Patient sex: F
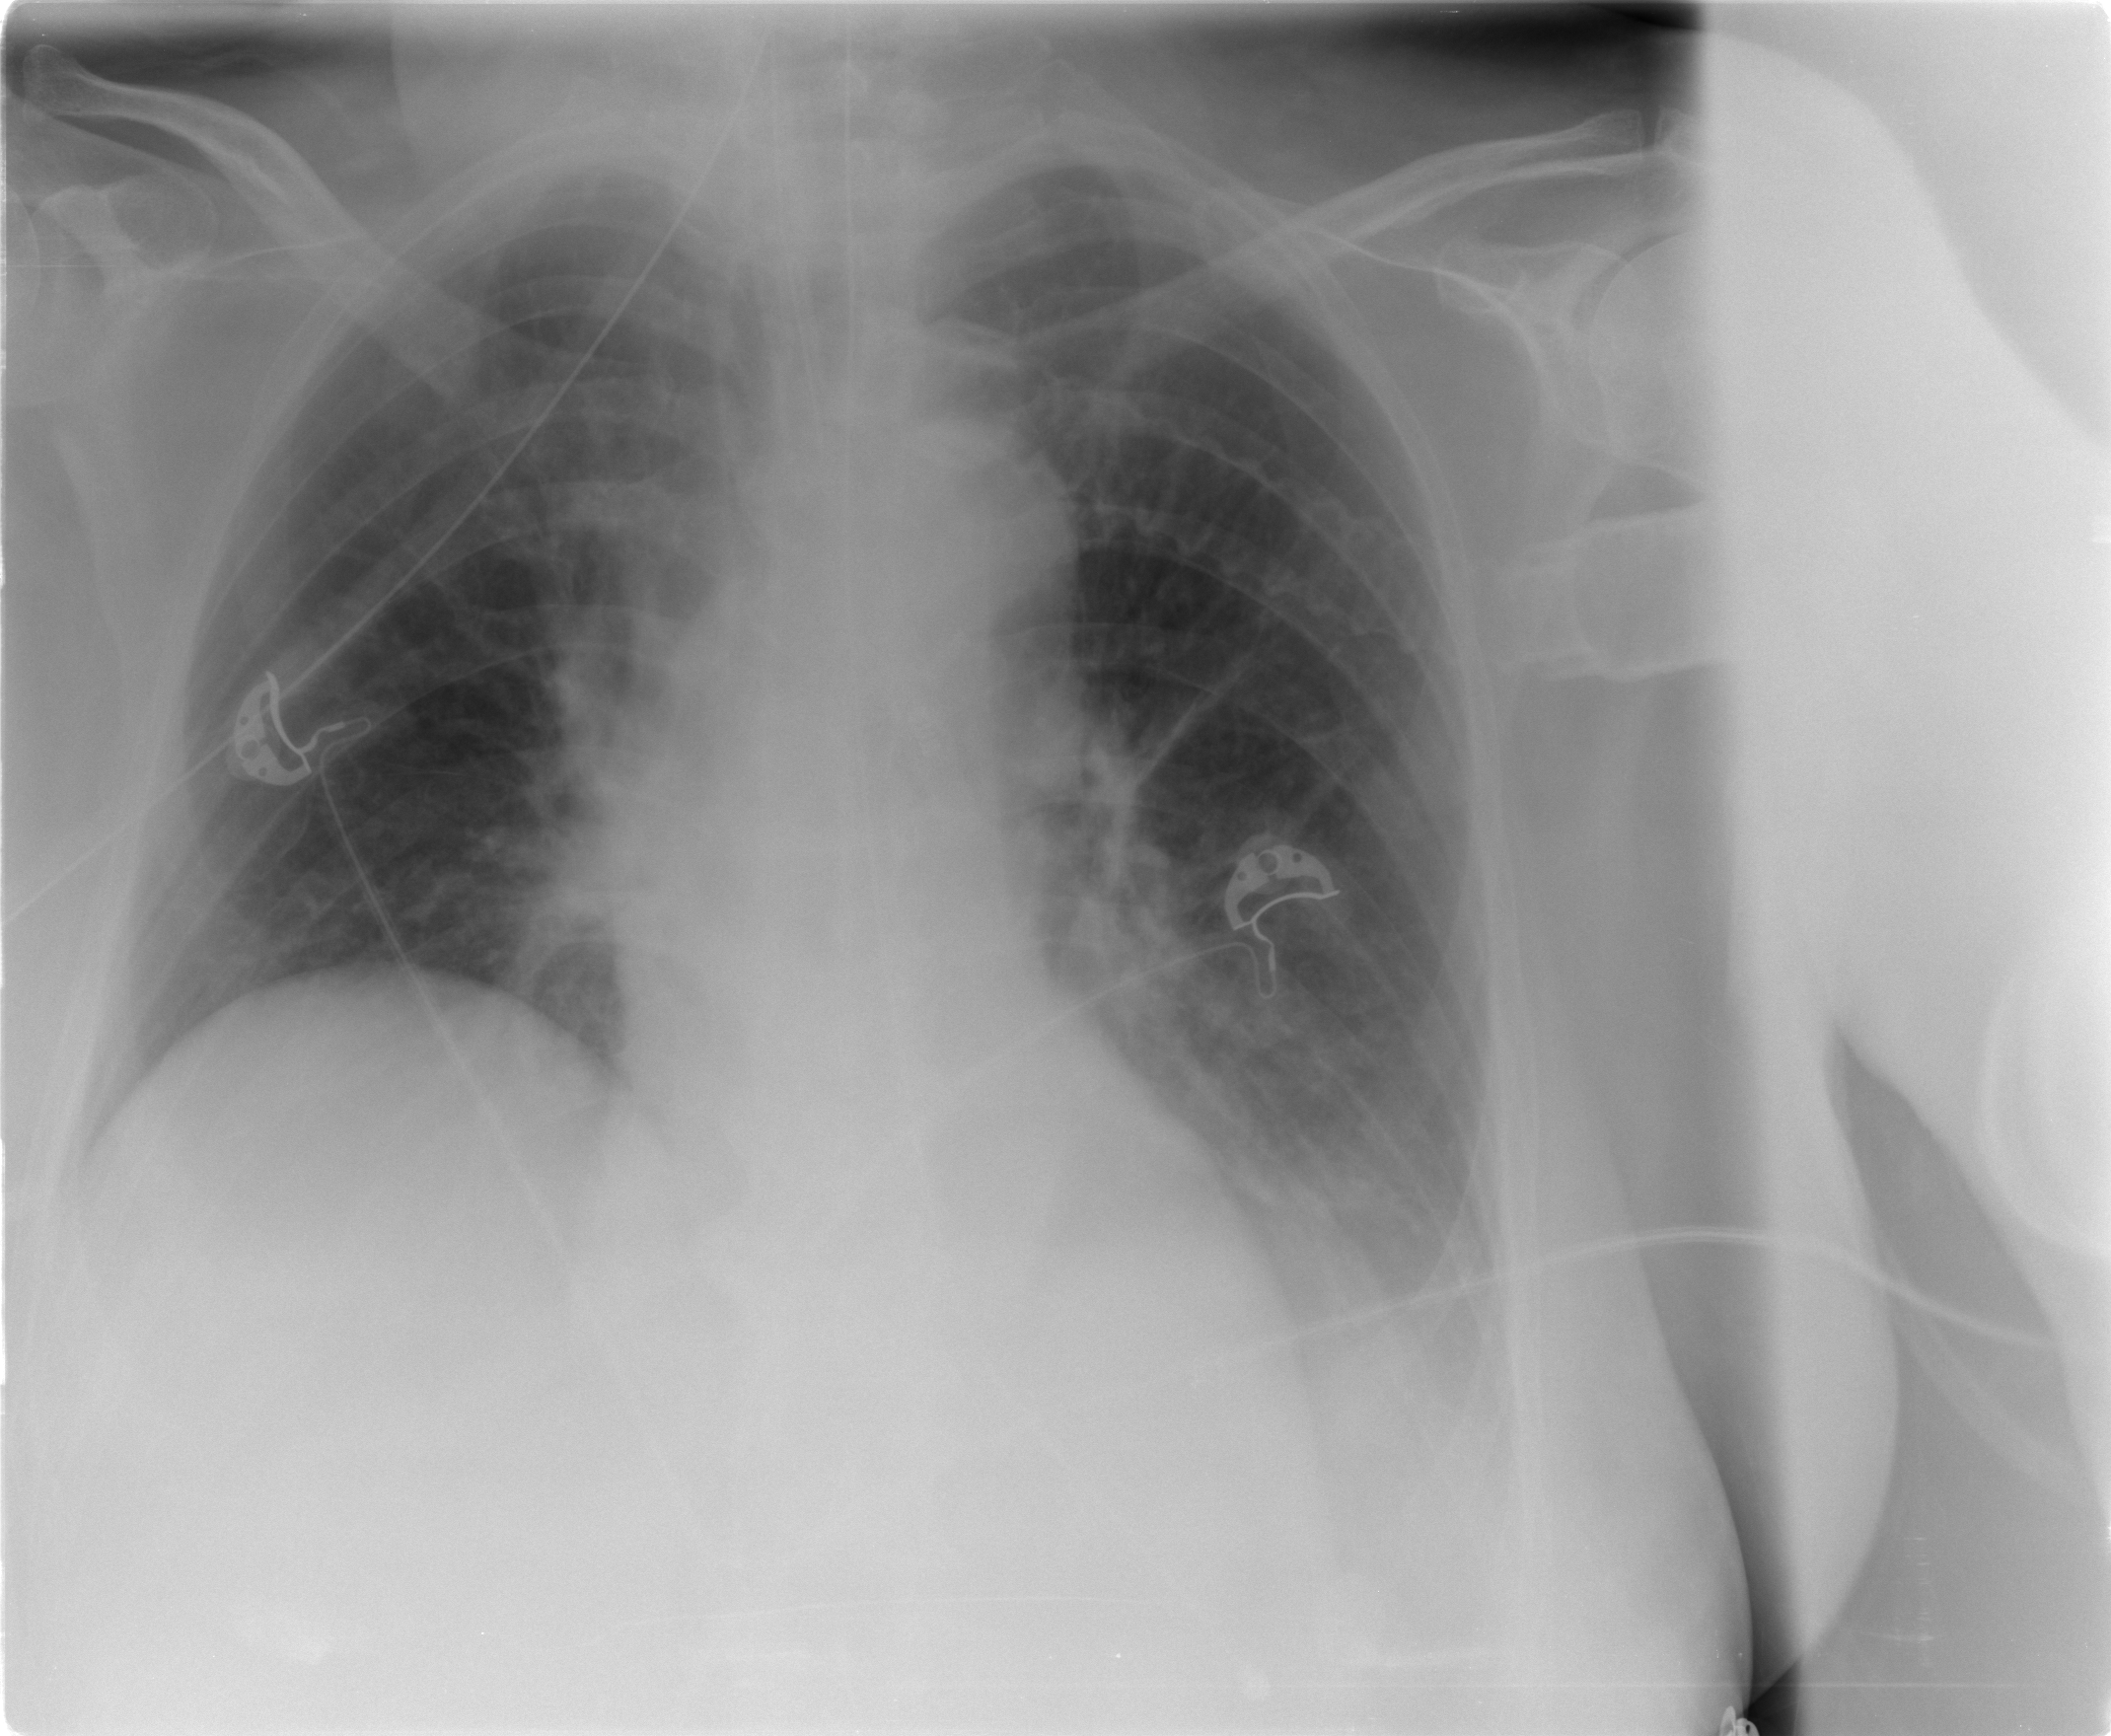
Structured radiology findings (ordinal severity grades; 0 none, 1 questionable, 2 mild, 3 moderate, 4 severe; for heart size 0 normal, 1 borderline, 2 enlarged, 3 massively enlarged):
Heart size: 0
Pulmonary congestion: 2
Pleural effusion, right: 0
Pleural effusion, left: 2
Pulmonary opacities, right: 0
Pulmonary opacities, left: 2
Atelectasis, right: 2
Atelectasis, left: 2